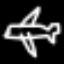
Label: airplane